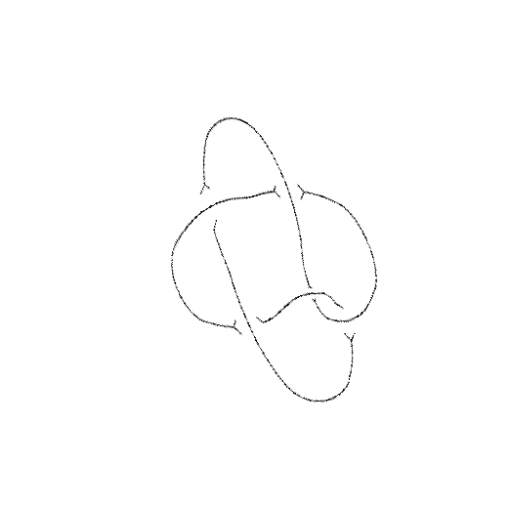
Crossing number: 5